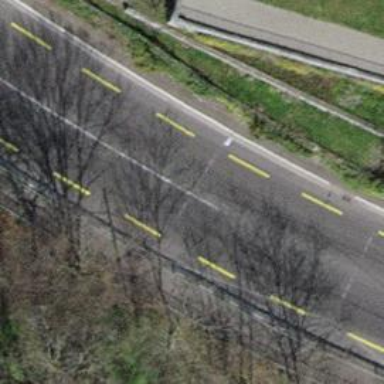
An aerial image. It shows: Primary highway with asphalt surface and designated cycle lane. There are trolley wires present along the road.